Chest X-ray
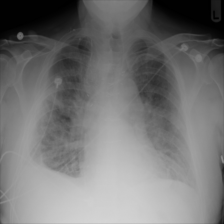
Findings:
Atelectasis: negative
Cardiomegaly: negative
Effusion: negative
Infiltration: negative
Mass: positive
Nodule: negative
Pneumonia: negative
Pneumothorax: negative
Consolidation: negative
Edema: negative
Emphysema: negative
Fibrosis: negative
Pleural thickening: negative
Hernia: negative